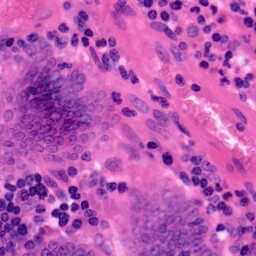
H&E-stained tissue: Colon